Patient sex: M
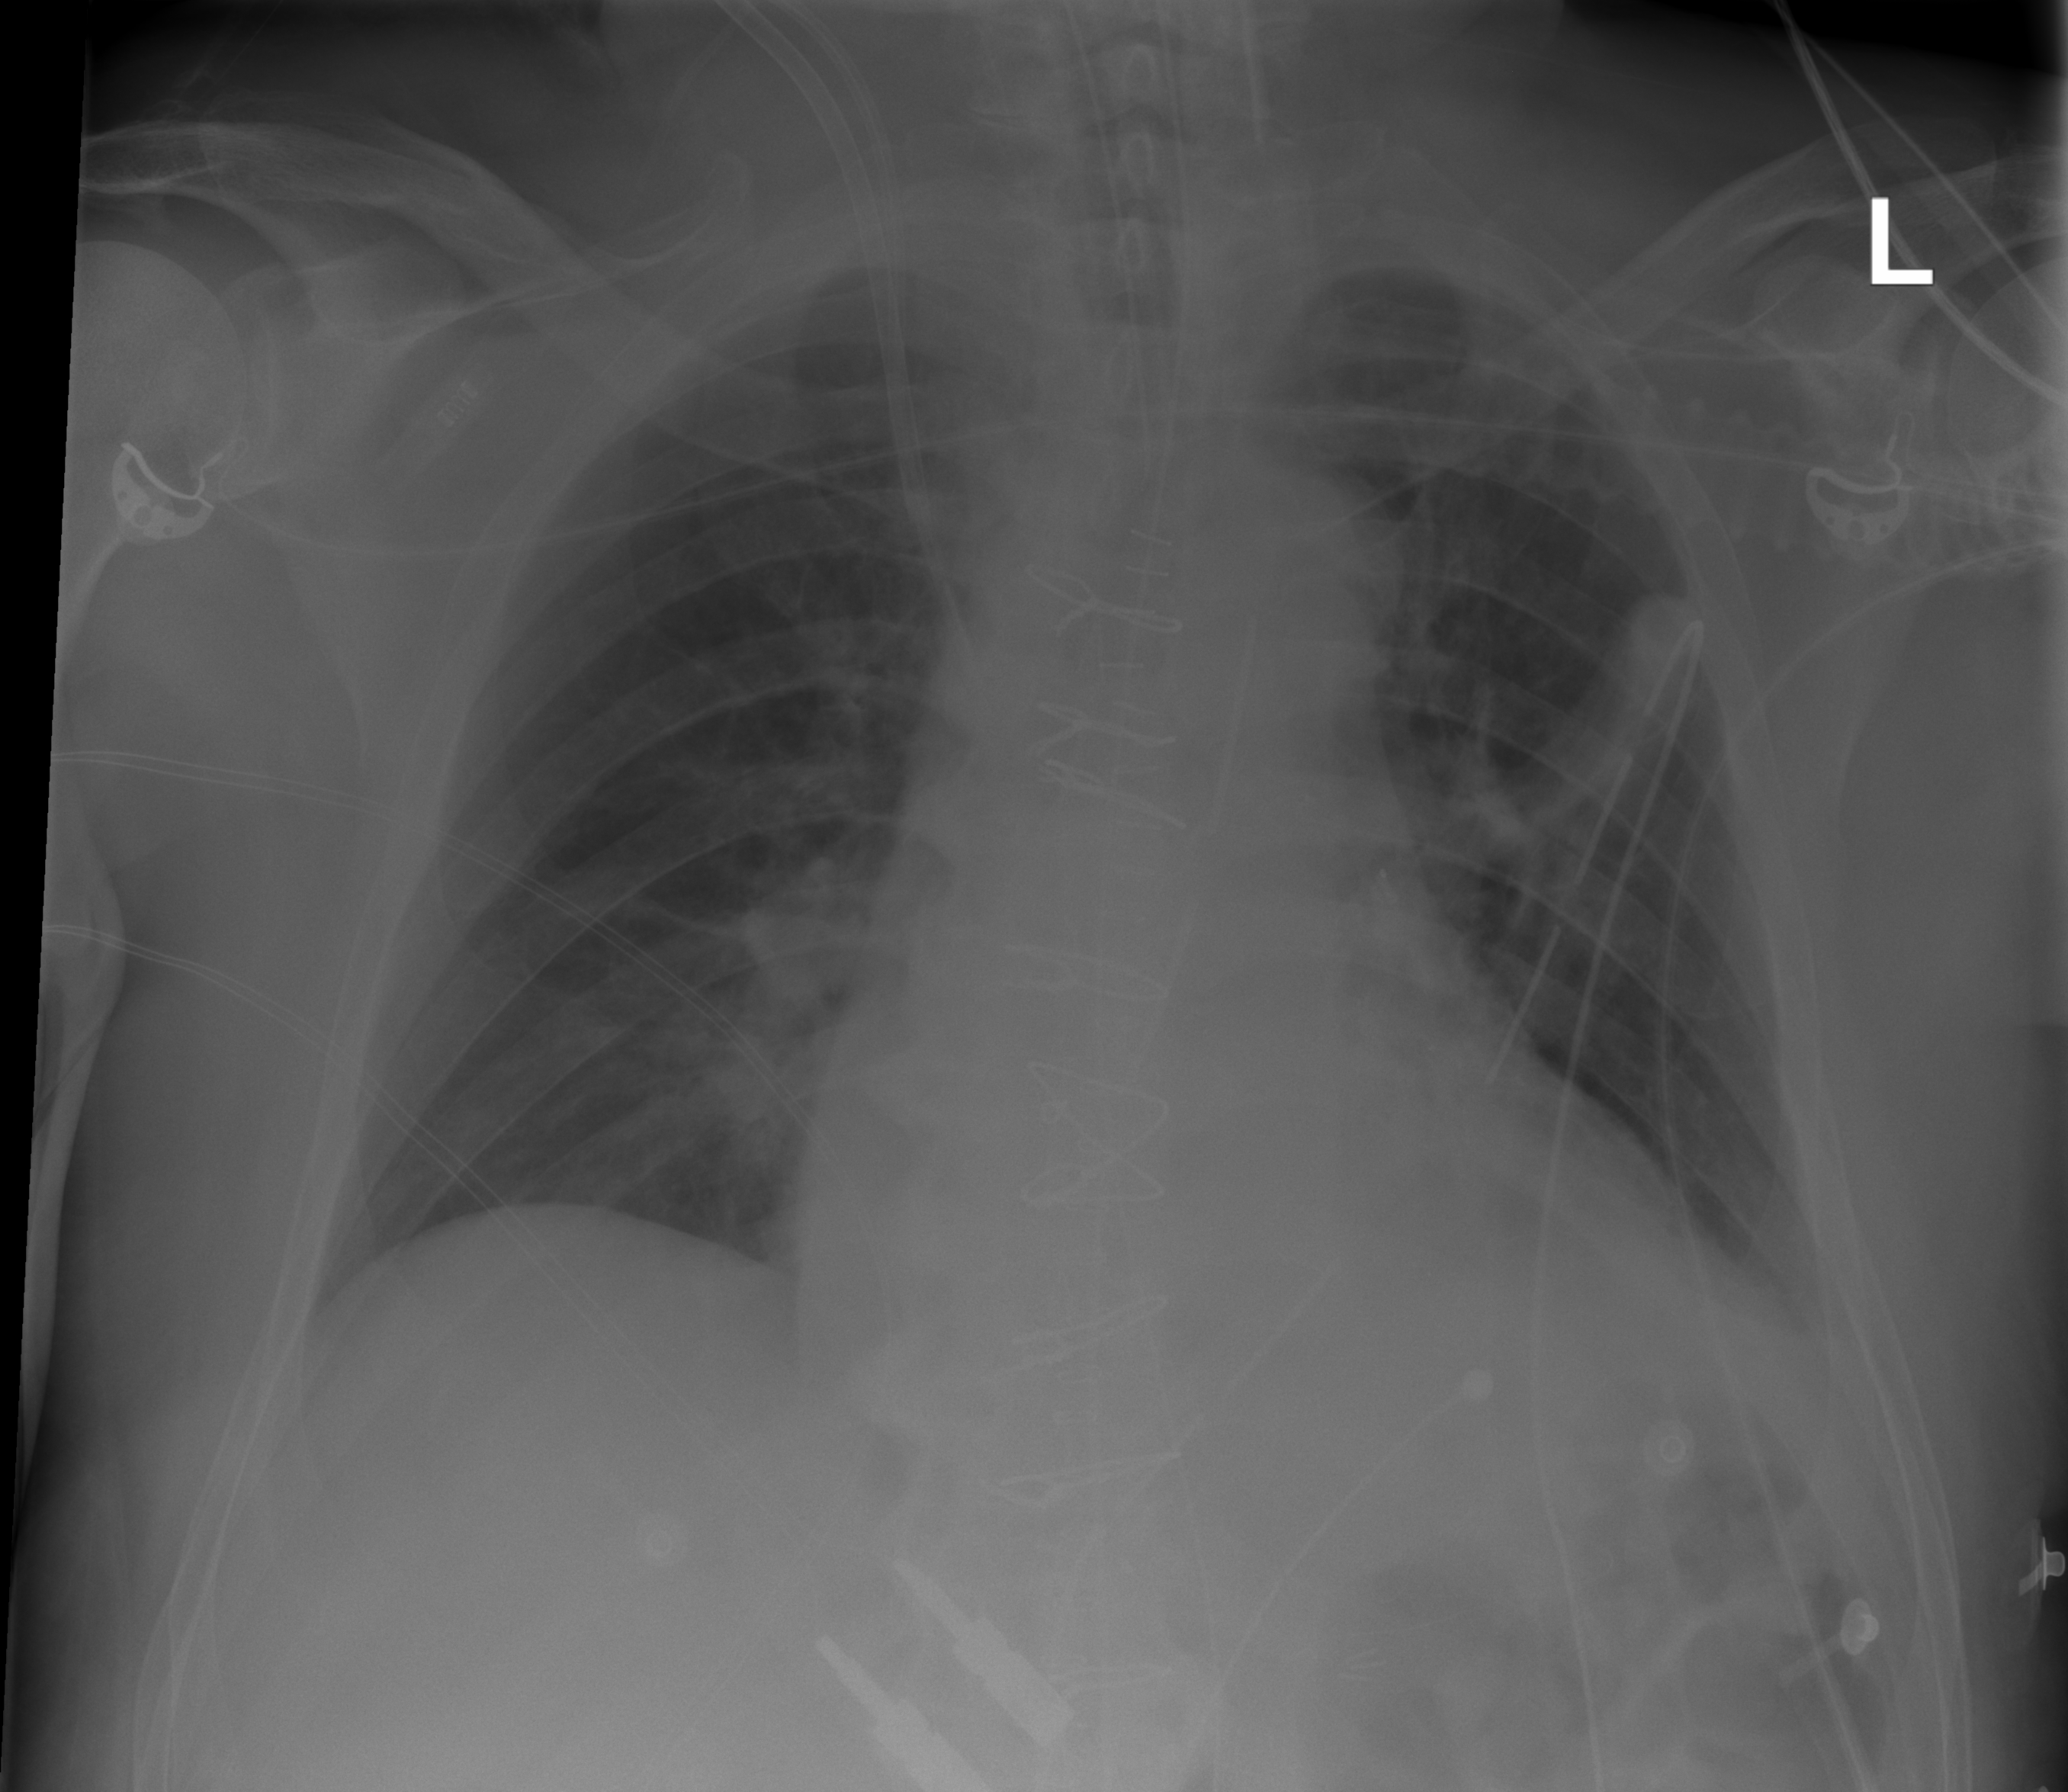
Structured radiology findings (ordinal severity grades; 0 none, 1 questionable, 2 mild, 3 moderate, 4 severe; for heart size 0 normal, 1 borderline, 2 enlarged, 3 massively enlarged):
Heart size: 2
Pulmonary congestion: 1
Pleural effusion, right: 0
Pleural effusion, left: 2
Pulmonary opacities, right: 0
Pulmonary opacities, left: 0
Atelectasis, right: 0
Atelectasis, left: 2